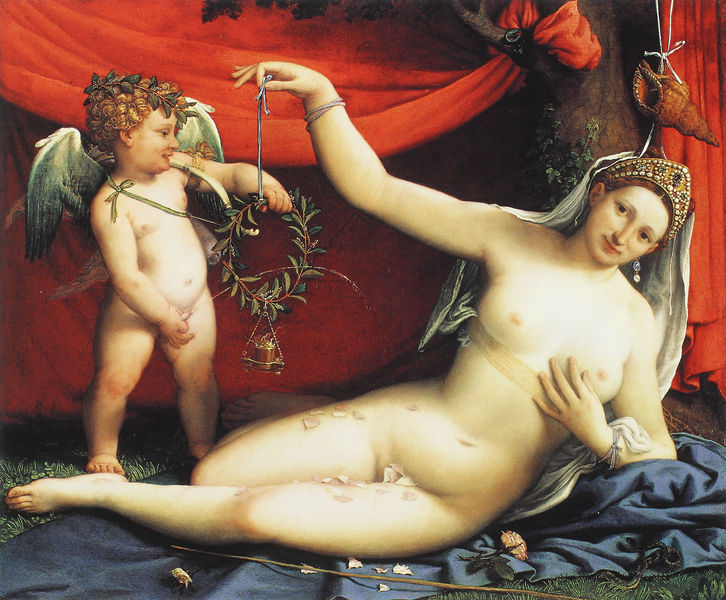
Titel: Venus mit Cupido
Künstler: Lorenzo Lotto
Institution: New York, The Metropolitan Museum of  Art
Schlagwörter: akt, baum, blau, flügel, gemälde, hand, nackt, umhang, blume, blumen, brust, busen, frau, ohrring, blüte, blüten, rose, rot, schleier, tuch, wiese, haube, falten, vorhang, kind, diadem, krone, locken, renaissance, stock, engel, putte, putto, beine, brüste, bogen, italien, venedig, wein, vorhänge, kopftuch, draperie, kerze, faltenwurf, blütenblätter, schlange, kranz, lorbeer, lorbeerkranz, efeu, manierismus, eros, venus, muschel, schnecke, vorhand, amor, pute, pfeil, armor, amor und psyche, italienisch, venezianisch, nackheit, rosenblätter, flugel, pinkeln, blumenblätter, siegerkranz, pinkelt, uirin, bronzino, lgemälde, muschel tuch, frau venus, engel pinkelt auf frau